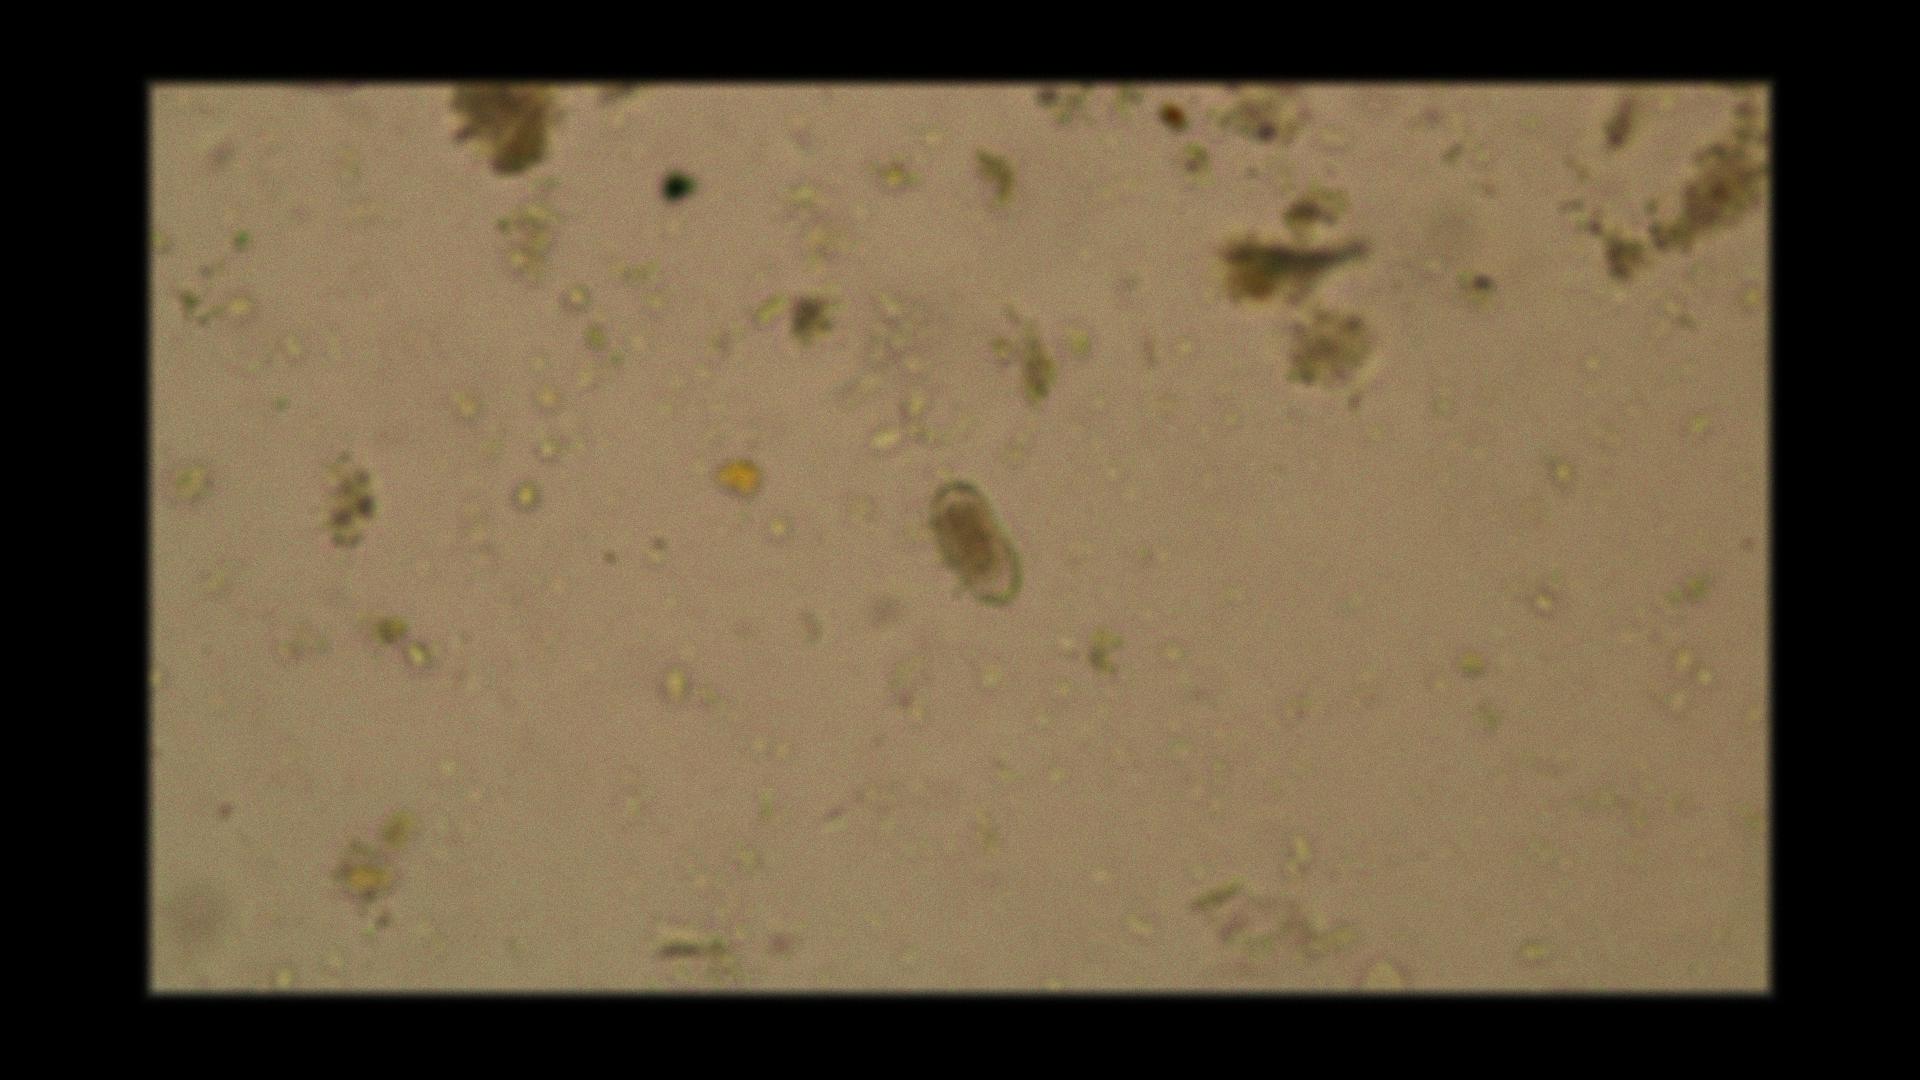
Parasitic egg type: Capillaria philippinensis